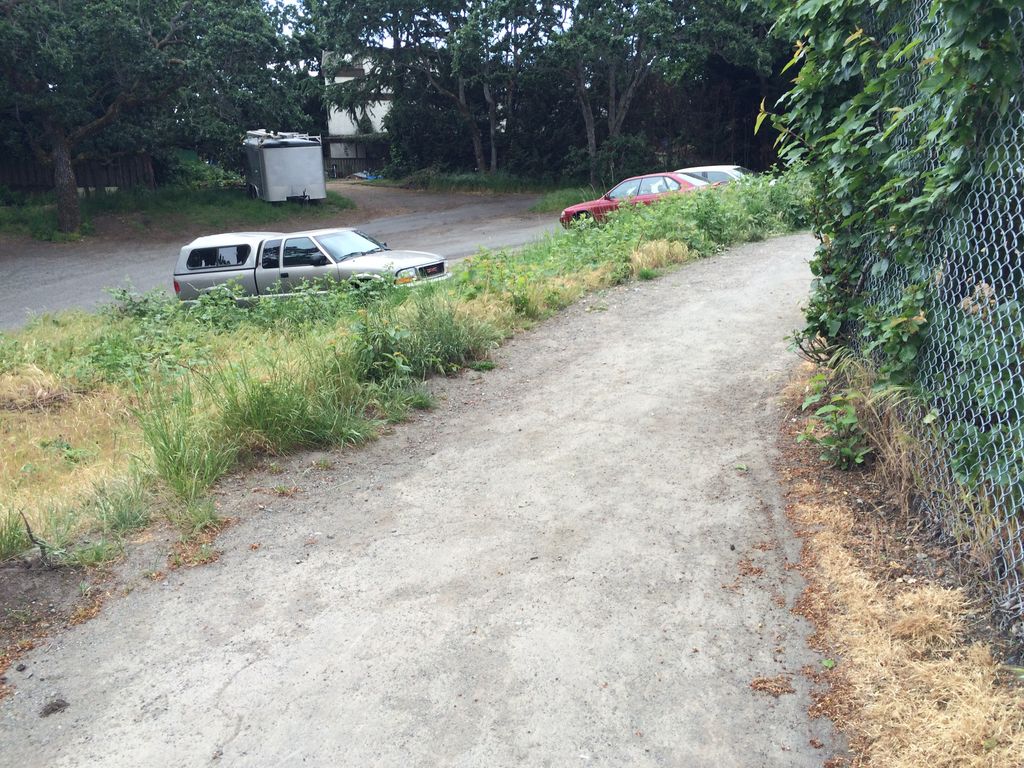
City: victoria